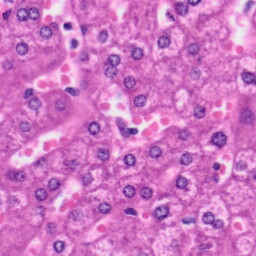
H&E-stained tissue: Liver